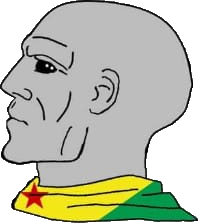
Label: 4_Yes_Chad